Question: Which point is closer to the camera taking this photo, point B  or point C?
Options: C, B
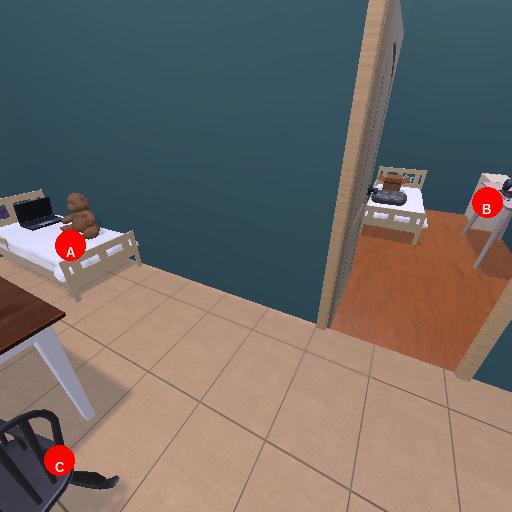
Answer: C